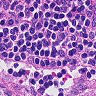
Metastatic tissue present: no